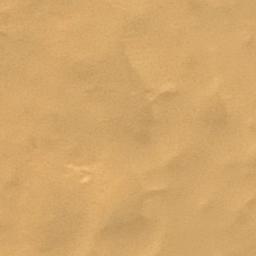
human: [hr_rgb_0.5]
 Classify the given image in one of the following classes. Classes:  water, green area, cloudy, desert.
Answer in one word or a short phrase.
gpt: desert